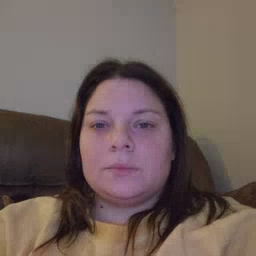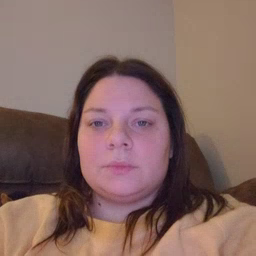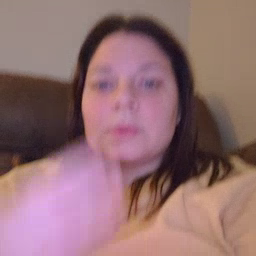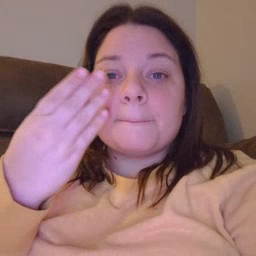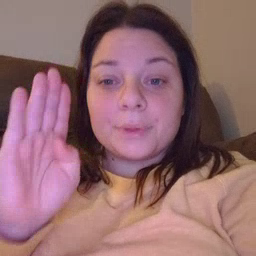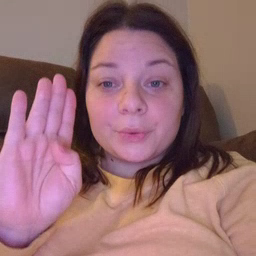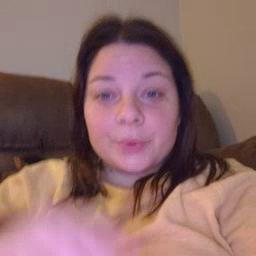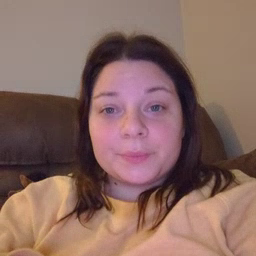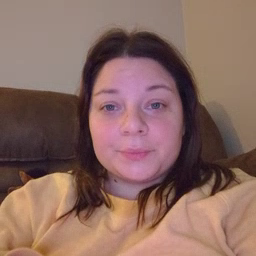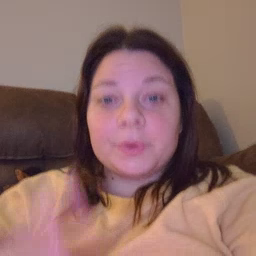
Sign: blue